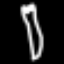
Label: fork